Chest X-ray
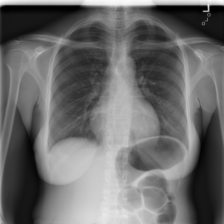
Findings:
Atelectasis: negative
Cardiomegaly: negative
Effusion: negative
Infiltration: negative
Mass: negative
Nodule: negative
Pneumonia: negative
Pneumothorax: negative
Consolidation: negative
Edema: negative
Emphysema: negative
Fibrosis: negative
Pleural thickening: negative
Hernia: negative